Field crop: maize
Growth stage: 2
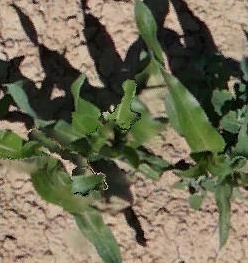
Species: maize